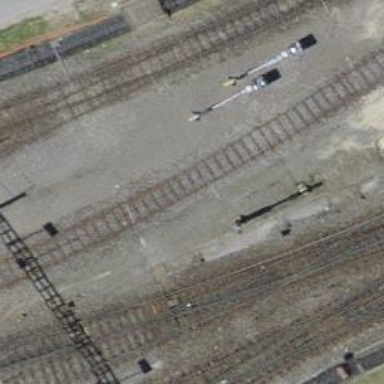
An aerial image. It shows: Single-track electrified railway service yard with contact line for trains.